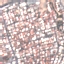
Land use / land cover: Residential